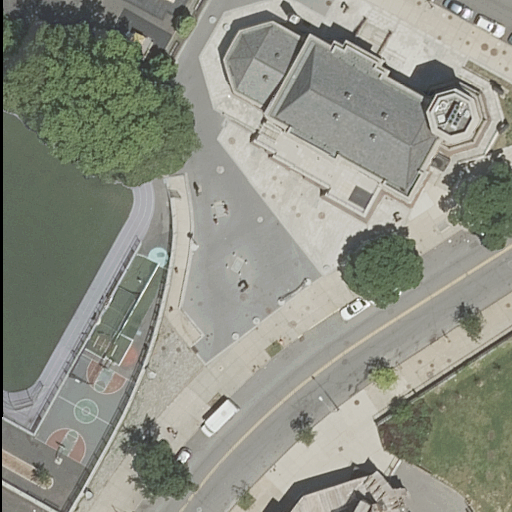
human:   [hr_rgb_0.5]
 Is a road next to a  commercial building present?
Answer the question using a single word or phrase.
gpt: no

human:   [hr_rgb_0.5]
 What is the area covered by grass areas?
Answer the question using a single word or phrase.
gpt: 569m2

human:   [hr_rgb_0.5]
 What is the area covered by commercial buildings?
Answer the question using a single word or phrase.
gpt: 0m2

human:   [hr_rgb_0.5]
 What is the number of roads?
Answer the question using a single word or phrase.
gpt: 3

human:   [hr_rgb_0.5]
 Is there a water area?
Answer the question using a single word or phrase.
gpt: no

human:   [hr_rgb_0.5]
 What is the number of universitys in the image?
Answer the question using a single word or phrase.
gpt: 1

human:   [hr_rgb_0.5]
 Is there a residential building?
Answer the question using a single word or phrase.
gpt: yes

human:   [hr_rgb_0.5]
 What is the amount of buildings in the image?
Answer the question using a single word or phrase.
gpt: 2

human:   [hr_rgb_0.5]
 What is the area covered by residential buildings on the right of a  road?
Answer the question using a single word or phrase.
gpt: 0m2

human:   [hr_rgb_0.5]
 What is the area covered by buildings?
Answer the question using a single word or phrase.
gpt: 1125m2

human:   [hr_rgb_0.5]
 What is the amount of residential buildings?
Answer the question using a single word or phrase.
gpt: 2

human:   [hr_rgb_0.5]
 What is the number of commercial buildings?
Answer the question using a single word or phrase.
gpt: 0

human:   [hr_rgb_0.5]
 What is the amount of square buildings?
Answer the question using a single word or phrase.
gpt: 0

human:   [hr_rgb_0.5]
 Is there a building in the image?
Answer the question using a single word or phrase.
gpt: yes

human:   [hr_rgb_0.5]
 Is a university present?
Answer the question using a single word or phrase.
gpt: yes

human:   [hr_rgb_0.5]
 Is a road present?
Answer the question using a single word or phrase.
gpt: yes

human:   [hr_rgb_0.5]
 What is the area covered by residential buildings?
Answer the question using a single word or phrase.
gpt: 1125m2

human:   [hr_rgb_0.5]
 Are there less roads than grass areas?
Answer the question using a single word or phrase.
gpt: no

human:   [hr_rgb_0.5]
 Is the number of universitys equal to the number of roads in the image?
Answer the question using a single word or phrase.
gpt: no

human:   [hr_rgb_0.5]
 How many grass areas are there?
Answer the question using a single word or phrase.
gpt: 1

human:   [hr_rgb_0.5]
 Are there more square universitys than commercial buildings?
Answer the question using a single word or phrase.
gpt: no

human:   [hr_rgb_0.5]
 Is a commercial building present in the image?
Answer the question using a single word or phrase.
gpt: no

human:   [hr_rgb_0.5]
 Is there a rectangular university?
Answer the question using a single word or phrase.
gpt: no

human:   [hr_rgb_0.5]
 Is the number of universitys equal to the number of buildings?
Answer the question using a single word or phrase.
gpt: no

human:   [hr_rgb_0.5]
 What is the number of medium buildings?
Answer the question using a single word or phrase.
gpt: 0

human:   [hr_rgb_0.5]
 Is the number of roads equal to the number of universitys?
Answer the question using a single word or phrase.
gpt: no

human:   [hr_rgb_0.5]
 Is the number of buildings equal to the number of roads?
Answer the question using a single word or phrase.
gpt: no

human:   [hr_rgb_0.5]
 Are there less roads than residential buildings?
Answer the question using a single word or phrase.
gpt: no

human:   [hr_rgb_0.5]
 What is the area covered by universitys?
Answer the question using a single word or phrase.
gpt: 7587m2

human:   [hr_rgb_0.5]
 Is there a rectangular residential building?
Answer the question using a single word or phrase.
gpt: yes

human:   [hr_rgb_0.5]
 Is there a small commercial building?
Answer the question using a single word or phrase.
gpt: no

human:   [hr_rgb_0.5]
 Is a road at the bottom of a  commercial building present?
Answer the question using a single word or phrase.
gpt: no

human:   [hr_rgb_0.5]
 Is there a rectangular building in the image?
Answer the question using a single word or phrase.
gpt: yes

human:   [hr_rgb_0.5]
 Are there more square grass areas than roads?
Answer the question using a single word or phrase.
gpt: no

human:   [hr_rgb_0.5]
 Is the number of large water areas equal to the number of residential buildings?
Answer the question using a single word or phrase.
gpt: no

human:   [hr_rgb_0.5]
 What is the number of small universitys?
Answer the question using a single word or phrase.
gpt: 0

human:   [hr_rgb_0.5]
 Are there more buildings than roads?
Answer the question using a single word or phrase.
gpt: no

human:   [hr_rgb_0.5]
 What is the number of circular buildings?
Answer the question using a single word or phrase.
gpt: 0

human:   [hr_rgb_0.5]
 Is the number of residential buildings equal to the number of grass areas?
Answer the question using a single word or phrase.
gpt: no

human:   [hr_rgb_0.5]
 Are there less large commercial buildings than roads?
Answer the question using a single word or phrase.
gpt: yes

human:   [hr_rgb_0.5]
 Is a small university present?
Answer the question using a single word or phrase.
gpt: no

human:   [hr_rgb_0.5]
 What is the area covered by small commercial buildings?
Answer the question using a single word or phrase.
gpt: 0m2

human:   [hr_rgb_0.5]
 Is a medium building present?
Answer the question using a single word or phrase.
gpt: no

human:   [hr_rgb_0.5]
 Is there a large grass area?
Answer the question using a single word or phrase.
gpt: yes

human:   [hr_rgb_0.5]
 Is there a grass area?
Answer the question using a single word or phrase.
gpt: yes

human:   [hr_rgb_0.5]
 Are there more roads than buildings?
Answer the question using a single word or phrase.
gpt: yes

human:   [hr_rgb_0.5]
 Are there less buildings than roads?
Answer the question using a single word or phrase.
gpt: yes

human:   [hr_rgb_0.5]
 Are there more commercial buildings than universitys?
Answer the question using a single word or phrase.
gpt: no

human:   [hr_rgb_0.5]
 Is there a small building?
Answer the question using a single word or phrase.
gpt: yes

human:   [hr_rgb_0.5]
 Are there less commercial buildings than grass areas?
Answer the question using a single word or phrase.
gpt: yes

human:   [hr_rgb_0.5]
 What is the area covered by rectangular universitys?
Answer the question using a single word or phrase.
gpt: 0m2

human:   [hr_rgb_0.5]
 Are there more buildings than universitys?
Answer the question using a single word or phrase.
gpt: yes

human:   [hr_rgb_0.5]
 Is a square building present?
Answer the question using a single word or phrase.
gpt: no

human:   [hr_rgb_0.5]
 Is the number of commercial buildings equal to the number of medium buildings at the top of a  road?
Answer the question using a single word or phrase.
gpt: yes

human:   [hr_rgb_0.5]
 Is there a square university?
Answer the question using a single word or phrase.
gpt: no

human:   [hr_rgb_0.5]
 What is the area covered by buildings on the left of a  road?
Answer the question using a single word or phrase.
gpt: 1125m2

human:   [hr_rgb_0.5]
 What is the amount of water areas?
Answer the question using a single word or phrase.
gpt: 0

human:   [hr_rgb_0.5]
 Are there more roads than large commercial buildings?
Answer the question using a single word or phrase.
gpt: yes

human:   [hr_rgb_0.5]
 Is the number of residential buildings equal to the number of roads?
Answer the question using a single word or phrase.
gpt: no

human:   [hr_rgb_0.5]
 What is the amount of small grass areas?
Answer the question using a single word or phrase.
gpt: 0

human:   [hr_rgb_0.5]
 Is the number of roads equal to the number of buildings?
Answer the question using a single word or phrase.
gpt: no

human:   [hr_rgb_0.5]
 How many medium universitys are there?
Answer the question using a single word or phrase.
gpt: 0

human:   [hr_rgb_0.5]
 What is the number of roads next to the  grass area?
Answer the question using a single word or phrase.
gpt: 3

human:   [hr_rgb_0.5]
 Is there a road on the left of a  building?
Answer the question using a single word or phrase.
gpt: no